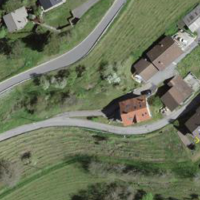
EUNIS habitat code: 52
Species observed at this site:
Caltha palustris